Question: I followed this <URL> and as described added to my 'server.xml' a 'Context tag':
'''
...
<Context docBase="evappserver" path="/" reloadable="true" source="org.eclipse.jst.jee.server:evappserver"/>
<Context docBase="/Users/vladioffe/Development/uploded_events" path="/image" />
</Host>
'''
But when I try to access some image that I have in this folder like this:
'''
http://localhost:8080/image/jNzifRYFuOSBJYAVPFaqhIXbDxjPQgIS.png
'''
I am getting 404 error.
Here is my 'server.xml':
'''
<?xml version="1.0" encoding="UTF-8"?>
<!--
Licensed to the Apache Software Foundation (ASF) under one or more
contributor license agreements. See the NOTICE file distributed with
this work for additional information regarding copyright ownership.
The ASF licenses this file to You under the Apache License, Version 2.0
(the "License"); you may not use this file except in compliance with
the License. You may obtain a copy of the License at
http://www.apache.org/licenses/LICENSE-2.0
Unless required by applicable law or agreed to in writing, software
distributed under the License is distributed on an "AS IS" BASIS,
WITHOUT WARRANTIES OR CONDITIONS OF ANY KIND, either express or implied.
See the License for the specific language governing permissions and
limitations under the License.
--><!-- Note: A "Server" is not itself a "Container", so you may not
define subcomponents such as "Valves" at this level.
Documentation at /docs/config/server.html
--><Server port="8005" shutdown="SHUTDOWN">
<!-- Security listener. Documentation at /docs/config/listeners.html
<Listener className="org.apache.catalina.security.SecurityListener" />
-->
<!--APR library loader. Documentation at /docs/apr.html -->
<Listener SSLEngine="on" className="org.apache.catalina.core.AprLifecycleListener"/>
<!--Initialize Jasper prior to webapps are loaded. Documentation at /docs/jasper-howto.html -->
<Listener className="org.apache.catalina.core.JasperListener"/>
<!-- Prevent memory leaks due to use of particular java/javax APIs-->
<Listener className="org.apache.catalina.core.JreMemoryLeakPreventionListener"/>
<Listener className="org.apache.catalina.mbeans.GlobalResourcesLifecycleListener"/>
<Listener className="org.apache.catalina.core.ThreadLocalLeakPreventionListener"/>
<!-- Global JNDI resources
Documentation at /docs/jndi-resources-howto.html
-->
<GlobalNamingResources>
<!-- Editable user database that can also be used by
UserDatabaseRealm to authenticate users
-->
<Resource auth="Container" description="User database that can be updated and saved" factory="org.apache.catalina.users.MemoryUserDatabaseFactory" name="UserDatabase" pathname="conf/tomcat-users.xml" type="org.apache.catalina.UserDatabase"/>
</GlobalNamingResources>
<!-- A "Service" is a collection of one or more "Connectors" that share
a single "Container" Note: A "Service" is not itself a "Container",
so you may not define subcomponents such as "Valves" at this level.
Documentation at /docs/config/service.html
-->
<Service name="Catalina">
<!--The connectors can use a shared executor, you can define one or more named thread pools-->
<!--
<Executor name="tomcatThreadPool" namePrefix="catalina-exec-"
maxThreads="150" minSpareThreads="4"/>
-->
<!-- A "Connector" represents an endpoint by which requests are received
and responses are returned. Documentation at :
Java HTTP Connector: /docs/config/http.html (blocking & non-blocking)
Java AJP Connector: /docs/config/ajp.html
APR (HTTP/AJP) Connector: /docs/apr.html
Define a non-SSL HTTP/1.1 Connector on port 8080
-->
<Connector connectionTimeout="20000" port="8080" protocol="HTTP/1.1" redirectPort="8443"/>
<!-- A "Connector" using the shared thread pool-->
<!--
<Connector executor="tomcatThreadPool"
port="8080" protocol="HTTP/1.1"
connectionTimeout="20000"
redirectPort="8443" />
-->
<!-- Define a SSL HTTP/1.1 Connector on port 8443
This connector uses the JSSE configuration, when using APR, the
connector should be using the OpenSSL style configuration
described in the APR documentation -->
<!--
<Connector port="8443" protocol="HTTP/1.1" SSLEnabled="true"
maxThreads="150" scheme="https" secure="true"
clientAuth="false" sslProtocol="TLS" />
-->
<!-- Define an AJP 1.3 Connector on port 8009 -->
<Connector port="8009" protocol="AJP/1.3" redirectPort="8443"/>
<!-- An Engine represents the entry point (within Catalina) that processes
every request. The Engine implementation for Tomcat stand alone
analyzes the HTTP headers included with the request, and passes them
on to the appropriate Host (virtual host).
Documentation at /docs/config/engine.html -->
<!-- You should set jvmRoute to support load-balancing via AJP ie :
<Engine name="Catalina" defaultHost="localhost" jvmRoute="jvm1">
-->
<Engine defaultHost="localhost" name="Catalina">
<!--For clustering, please take a look at documentation at:
/docs/cluster-howto.html (simple how to)
/docs/config/cluster.html (reference documentation) -->
<!--
<Cluster className="org.apache.catalina.ha.tcp.SimpleTcpCluster"/>
-->
<!-- Use the LockOutRealm to prevent attempts to guess user passwords
via a brute-force attack -->
<Realm className="org.apache.catalina.realm.LockOutRealm">
<!-- This Realm uses the UserDatabase configured in the global JNDI
resources under the key "UserDatabase". Any edits
that are performed against this UserDatabase are immediately
available for use by the Realm. -->
<Realm className="org.apache.catalina.realm.UserDatabaseRealm" resourceName="UserDatabase"/>
</Realm>
<Host appBase="webapps" autoDeploy="true" name="localhost" unpackWARs="true">
<!-- SingleSignOn valve, share authentication between web applications
Documentation at: /docs/config/valve.html -->
<!--
<Valve className="org.apache.catalina.authenticator.SingleSignOn" />
-->
<!-- Access log processes all example.
Documentation at: /docs/config/valve.html
Note: The pattern used is equivalent to using pattern="common" -->
<Valve className="org.apache.catalina.valves.AccessLogValve" directory="logs" pattern="%h %l %u %t &quot;%r&quot; %s %b" prefix="localhost_access_log." suffix=".txt"/>
<Context docBase="evappserver" path="/" reloadable="true" source="org.eclipse.jst.jee.server:evappserver"/>
<Context docBase="/Users/vladioffe/Development/uploded_events" path="/image" />
</Host>
</Engine>
</Service>
</Server>
'''
Here is a screenshot of my folder info:

Can any one suggest how to fix this? thanks!
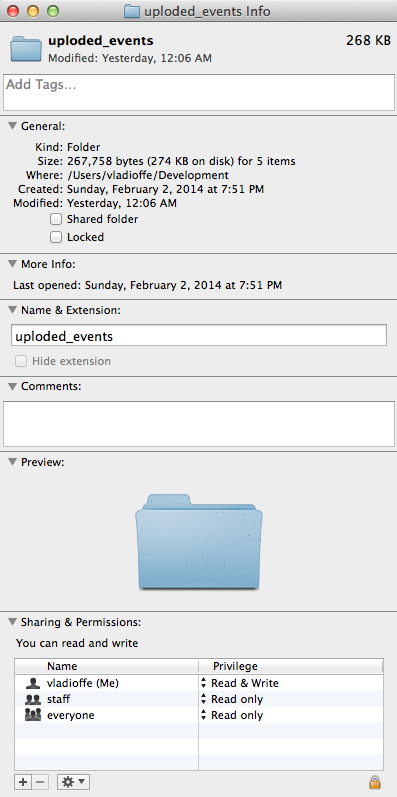
Answer: Your config is OK, try checking your paths and access permissions to the pictures folder are correct and then restart tomcat.